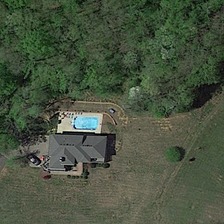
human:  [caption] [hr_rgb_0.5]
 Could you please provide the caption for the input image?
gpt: there is an outdoor swimming pool around the house .

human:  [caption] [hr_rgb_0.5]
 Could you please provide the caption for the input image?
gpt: beside the grey roof is a vast forest .

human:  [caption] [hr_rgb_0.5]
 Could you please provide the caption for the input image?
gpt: there is an outdoor swimming pool around the house .

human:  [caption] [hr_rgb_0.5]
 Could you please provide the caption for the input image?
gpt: beside the grey roof is a vast forest .

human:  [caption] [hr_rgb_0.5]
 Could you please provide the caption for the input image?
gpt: beside the grey roof is a vast forest .